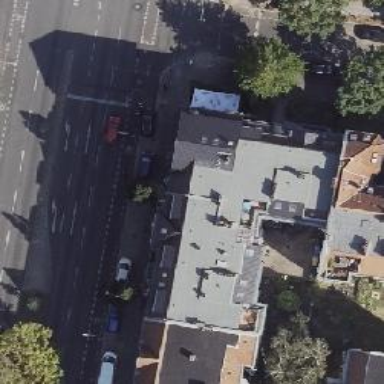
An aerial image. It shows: Pub.